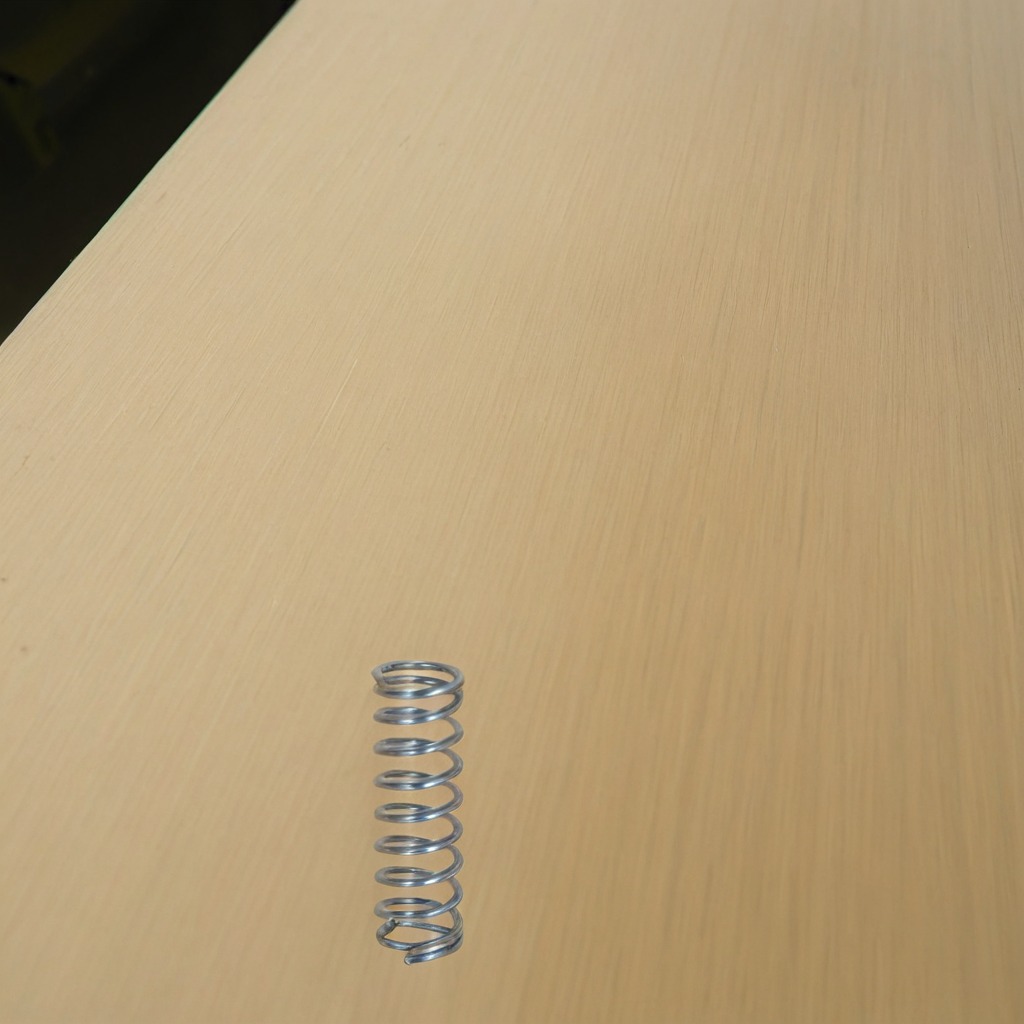
A coiled metal spring lies on the plywood surface.